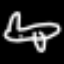
Label: airplane